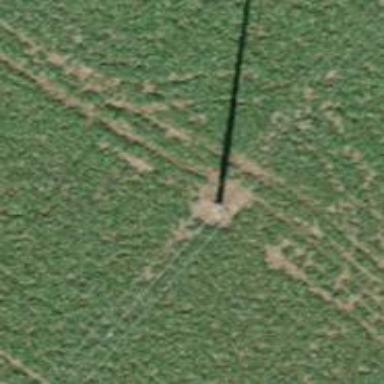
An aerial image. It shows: Minor power line.